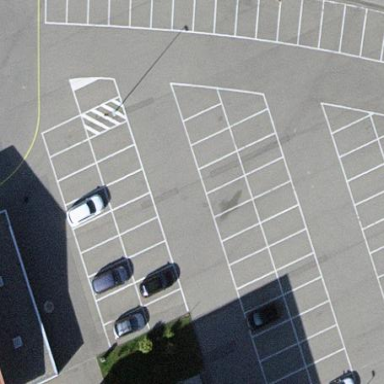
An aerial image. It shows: Parking area.